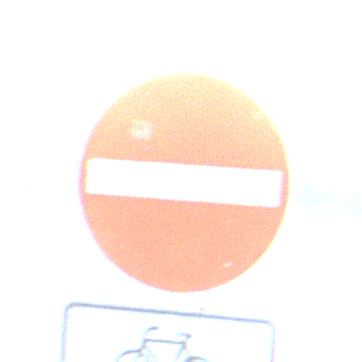
Verkehrszeichen: VerbotDerEinfahrt
Zusatzzeichen unten: EinspurigeFahrzeugeFrei5
Umgebung: Outdoor, RoadRail
Tageszeit: SunriseSunset
Wetter: PartlyCloudy
Licht: Natural
Jahreszeit: NotSpecified
Kontrast: LowContrast